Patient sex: M
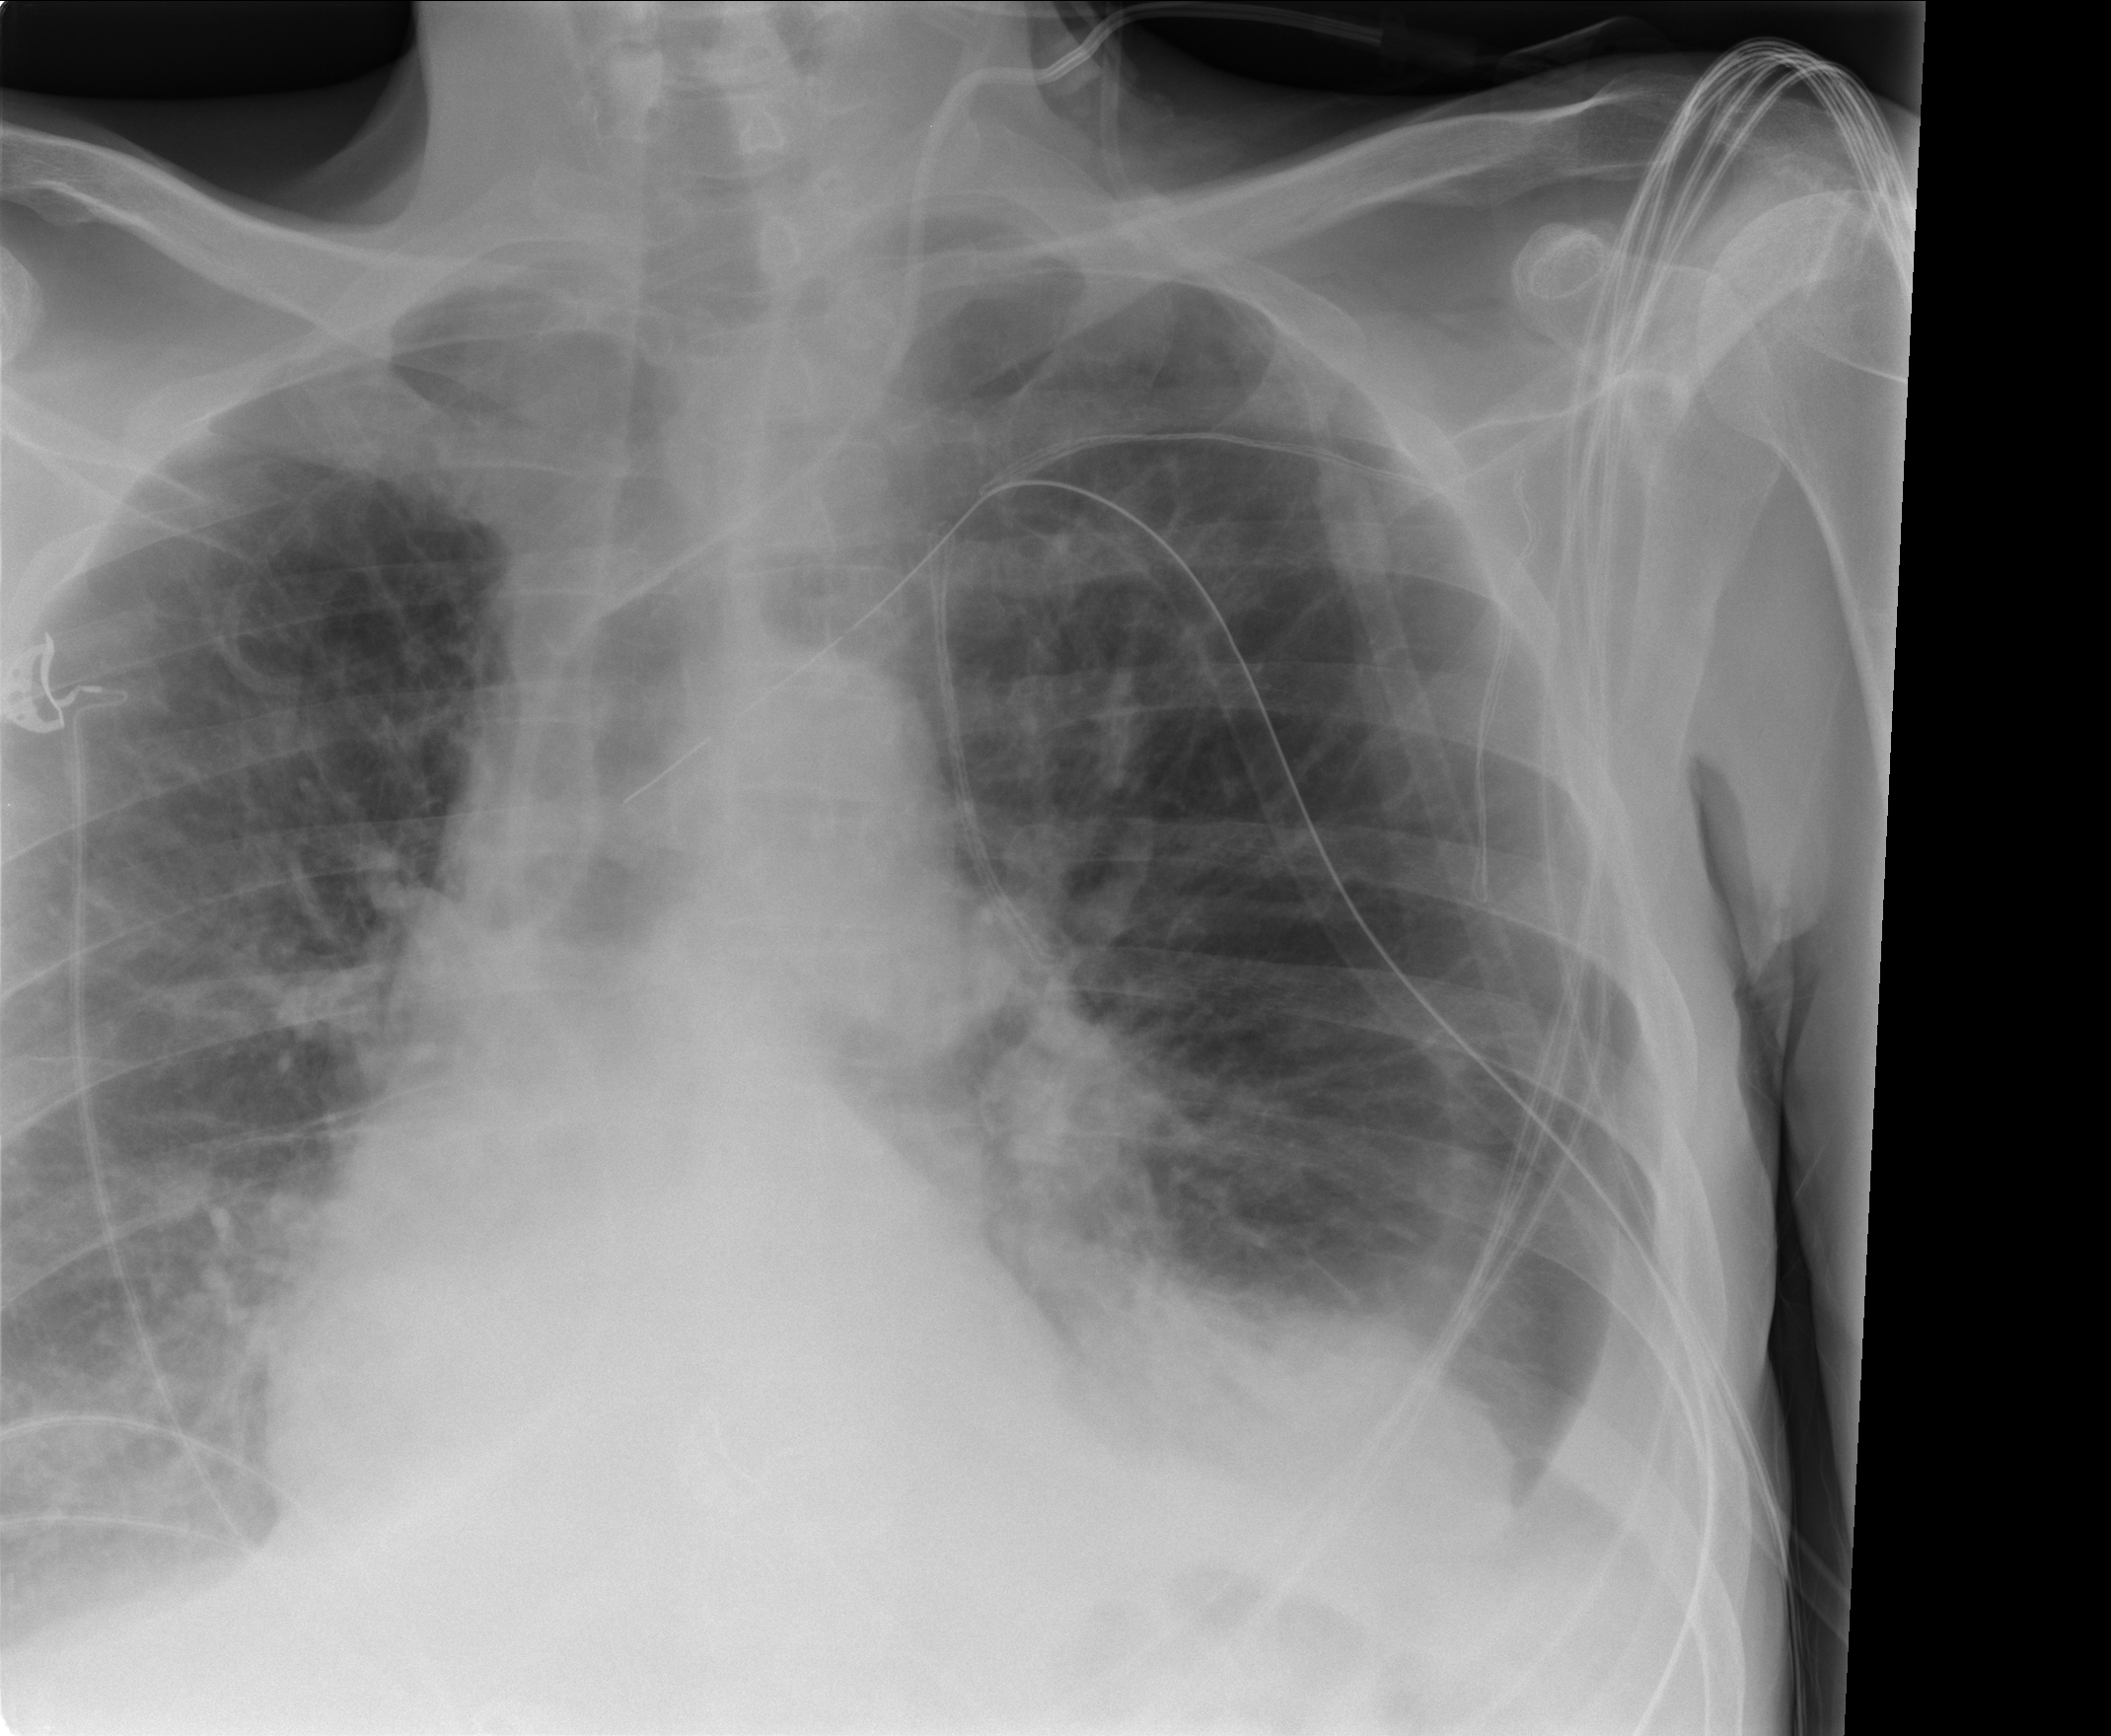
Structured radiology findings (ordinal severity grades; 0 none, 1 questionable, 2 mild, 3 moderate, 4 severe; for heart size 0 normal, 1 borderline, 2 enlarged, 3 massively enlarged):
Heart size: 0
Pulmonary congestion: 2
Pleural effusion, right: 2
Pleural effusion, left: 2
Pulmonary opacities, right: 1
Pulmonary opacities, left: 1
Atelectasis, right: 2
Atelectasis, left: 3